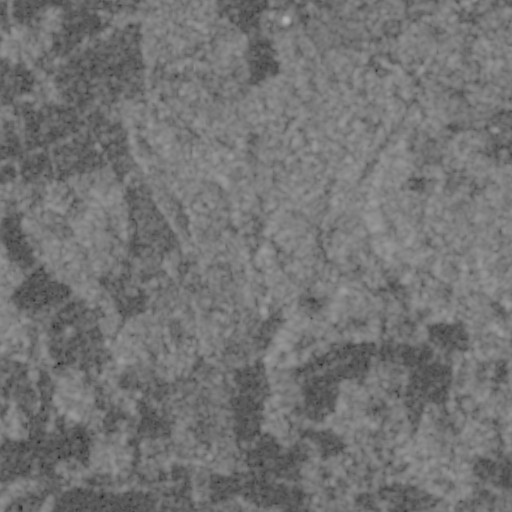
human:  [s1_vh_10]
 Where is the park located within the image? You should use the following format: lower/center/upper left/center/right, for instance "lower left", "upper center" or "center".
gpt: The park is located in the center of the image.
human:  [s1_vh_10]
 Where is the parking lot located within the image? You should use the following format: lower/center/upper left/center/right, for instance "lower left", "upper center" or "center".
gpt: The parking lot is located in the center of the image.
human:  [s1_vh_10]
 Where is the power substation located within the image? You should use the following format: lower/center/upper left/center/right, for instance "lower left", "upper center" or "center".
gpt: The power substation is located in the lower left of the image.
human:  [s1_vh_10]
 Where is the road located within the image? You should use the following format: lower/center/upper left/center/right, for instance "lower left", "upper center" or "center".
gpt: There is no road in the image.

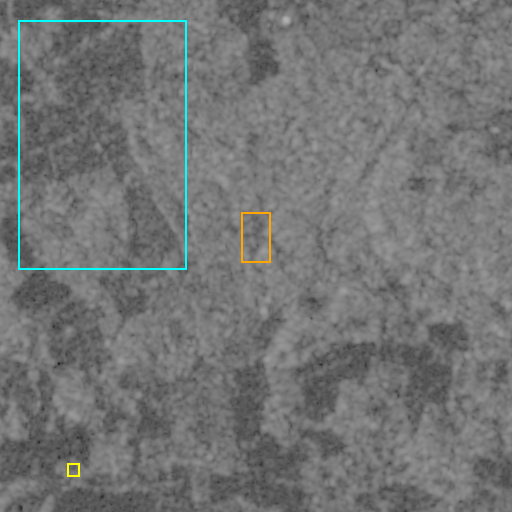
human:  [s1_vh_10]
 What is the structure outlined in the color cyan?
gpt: The structure outlined in cyan is a crop field.
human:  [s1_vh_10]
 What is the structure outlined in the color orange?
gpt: The structure outlined in orange is a park.
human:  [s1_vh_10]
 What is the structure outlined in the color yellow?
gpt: The structure outlined in yellow is a power substation.
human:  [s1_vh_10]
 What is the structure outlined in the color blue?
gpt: There is no blue outline.